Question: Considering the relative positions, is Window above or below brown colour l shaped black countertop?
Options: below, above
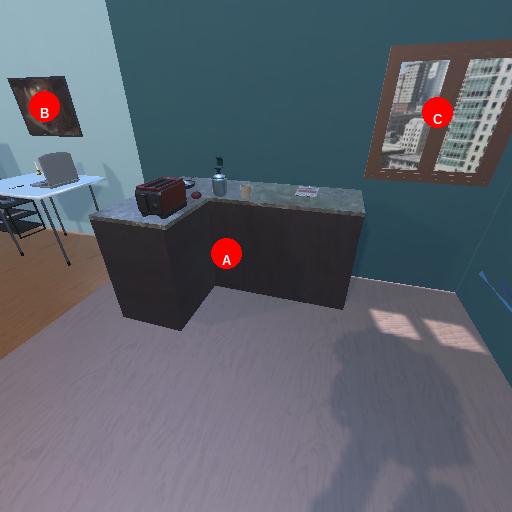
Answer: below